Chest X-ray:
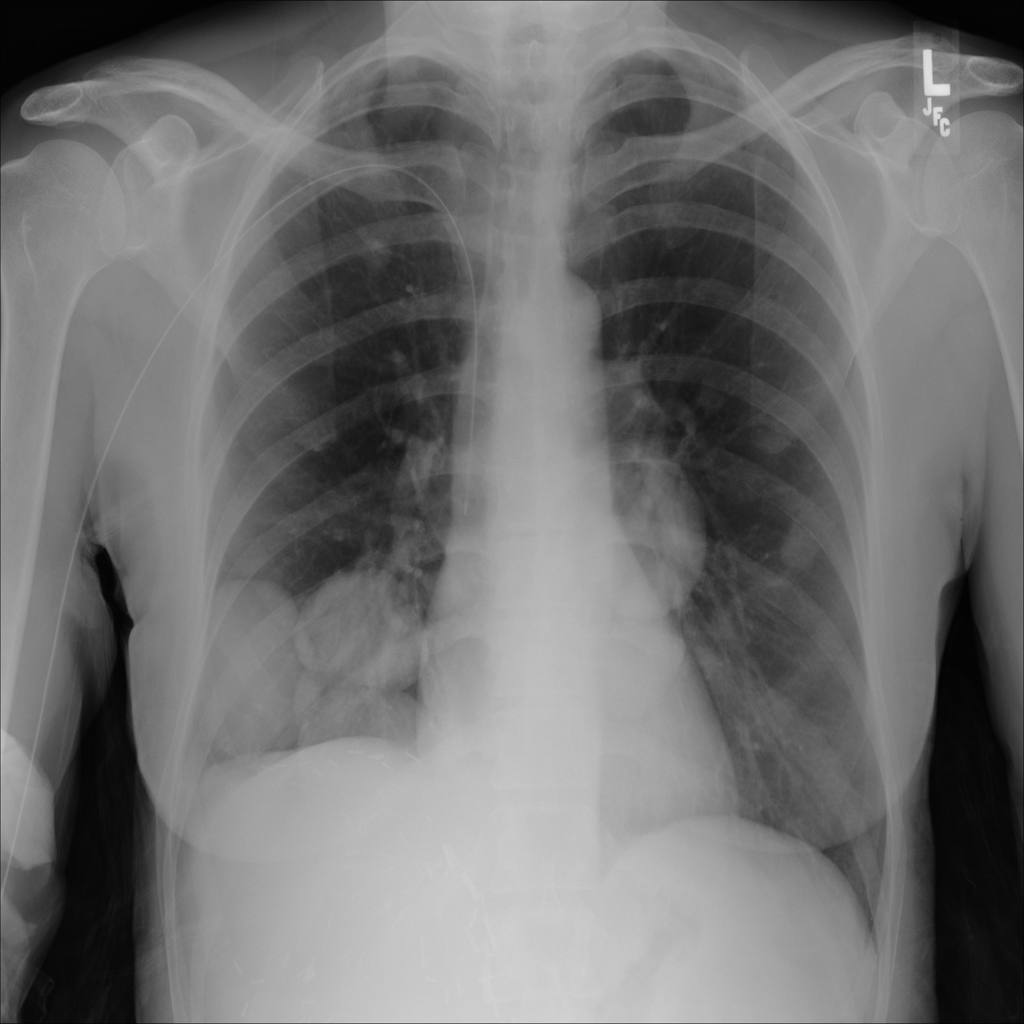
Findings: Nodule, Mass, Effusion
No abnormal finding: no